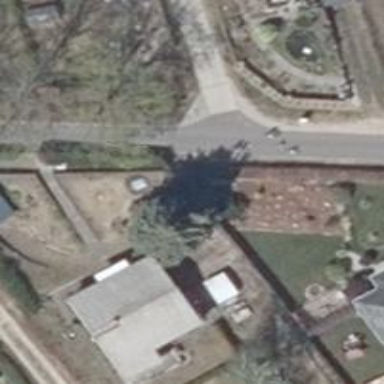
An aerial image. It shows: Well-maintained asphalt residential road with high-grade tracktype.